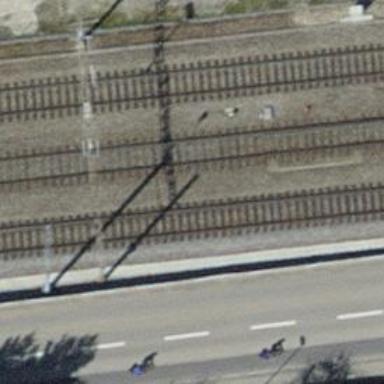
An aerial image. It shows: Single railway track with electrification through contact line.